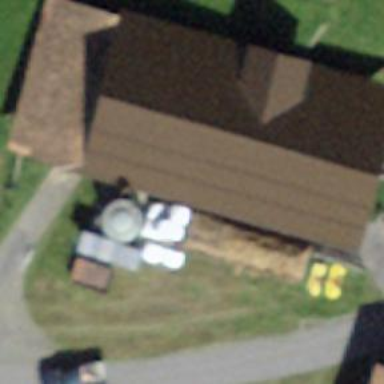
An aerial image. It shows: Farmyard area.